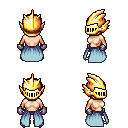
a pixel art fantasy rpg character, female body template, human, light skin, overskirt, red pants, pink plain hairstyle, gold helm, metal gloves, gold boots, four views (front, back, left, right), 2x2 character sprite sheet, small pixel art, hard edges, no anti-aliasing